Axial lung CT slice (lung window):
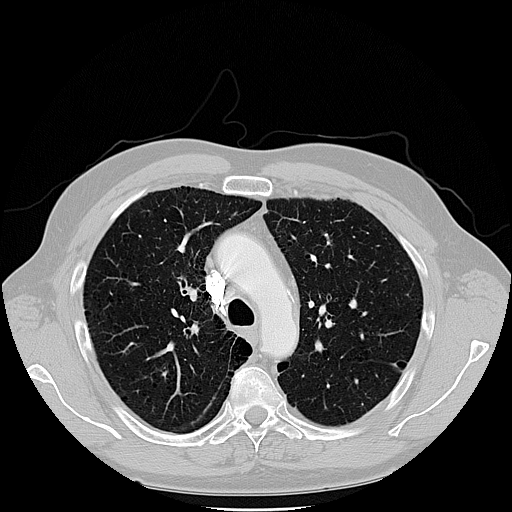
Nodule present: no